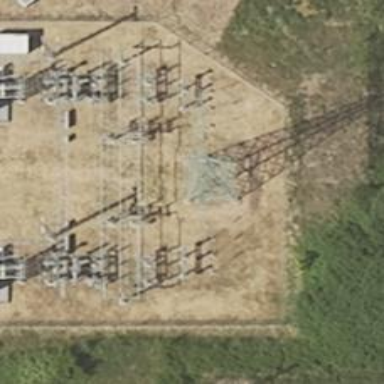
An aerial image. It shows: Power line with three cables.